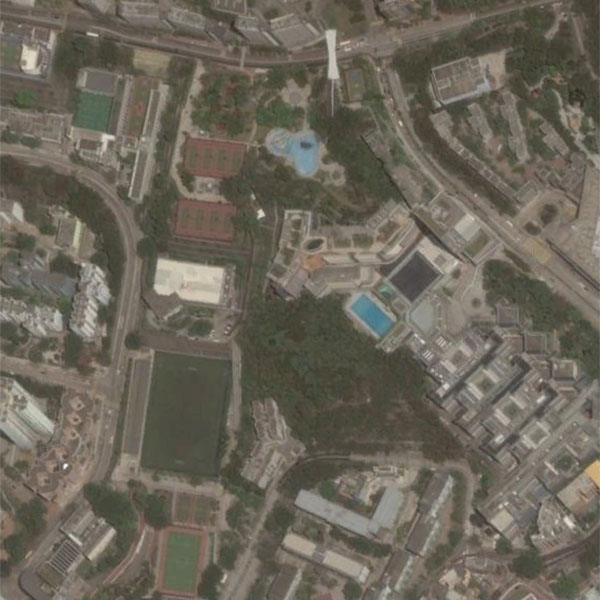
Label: School